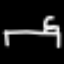
Label: bed